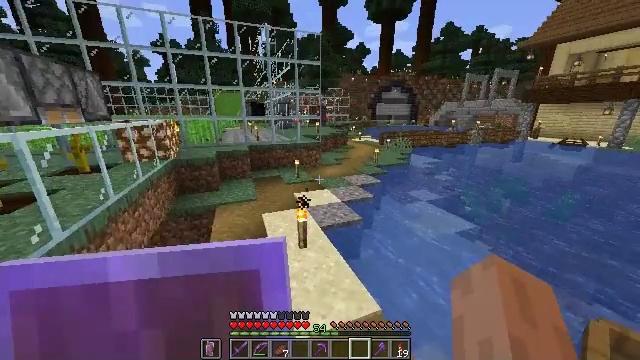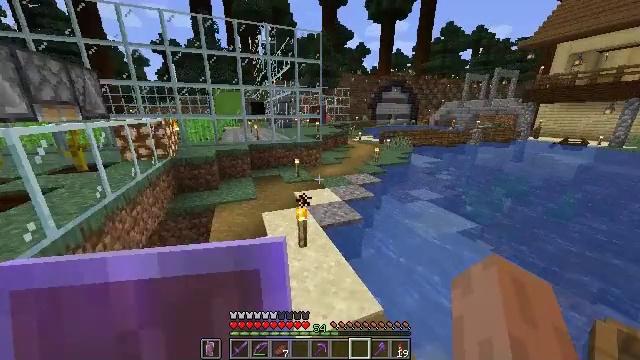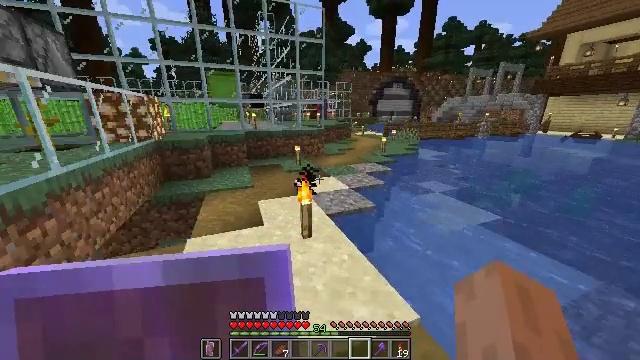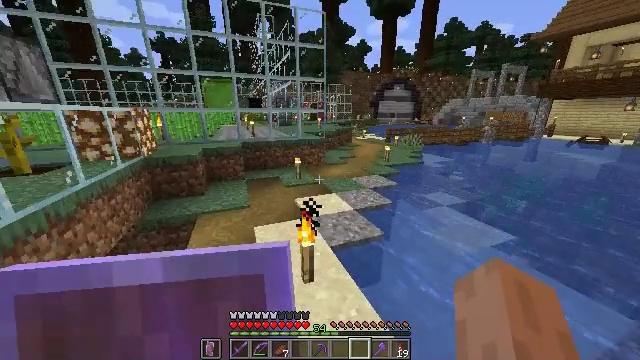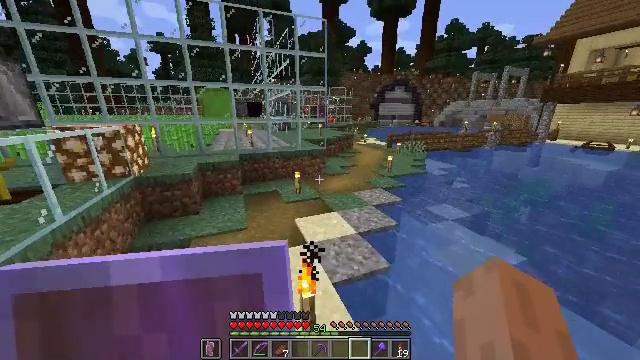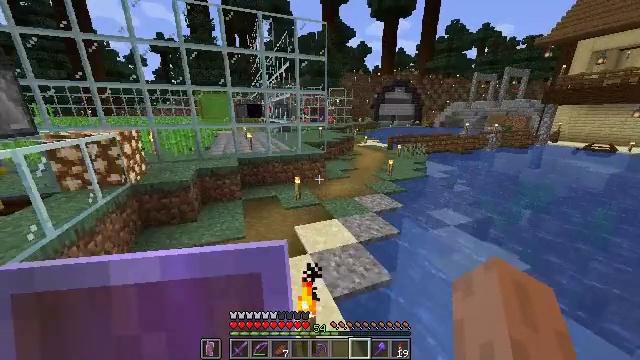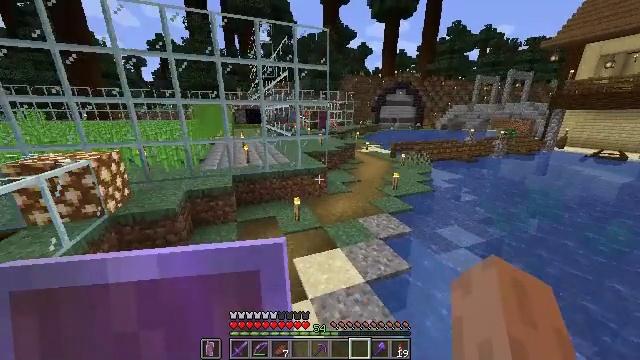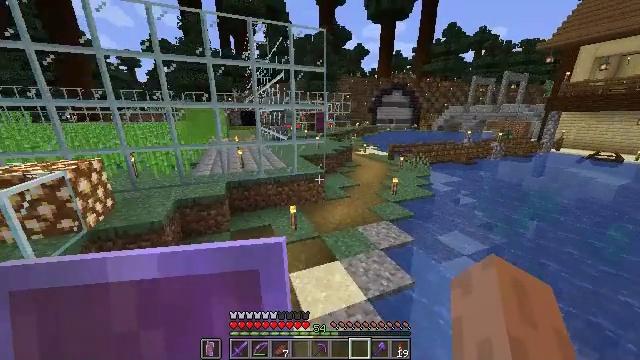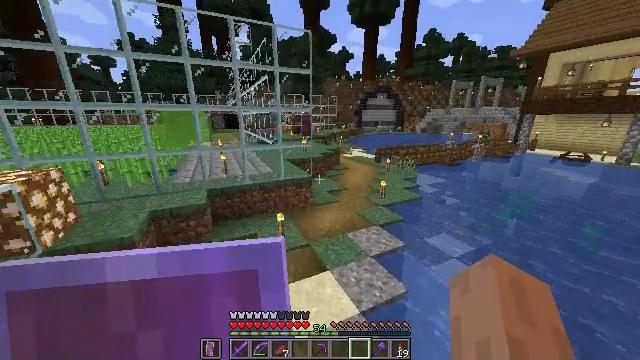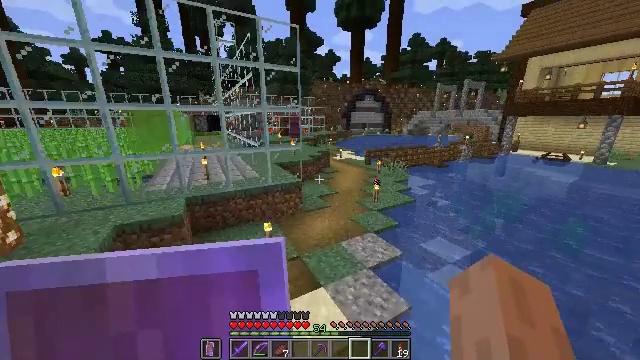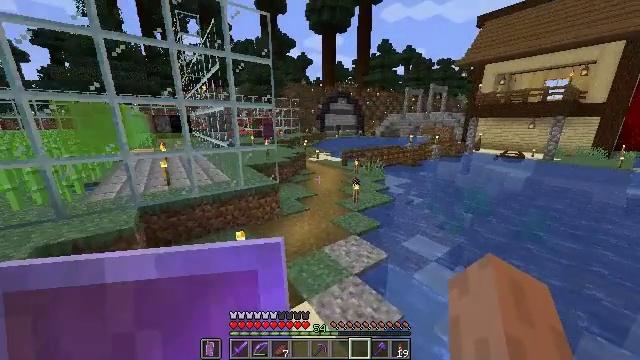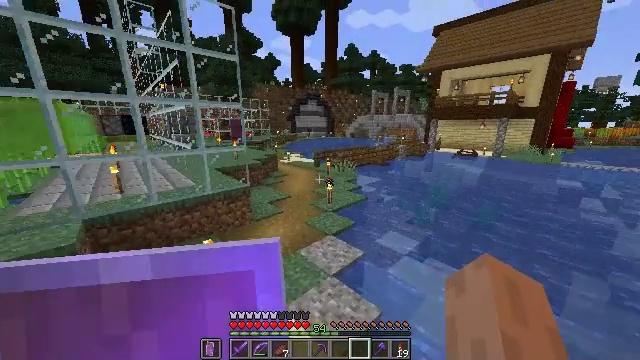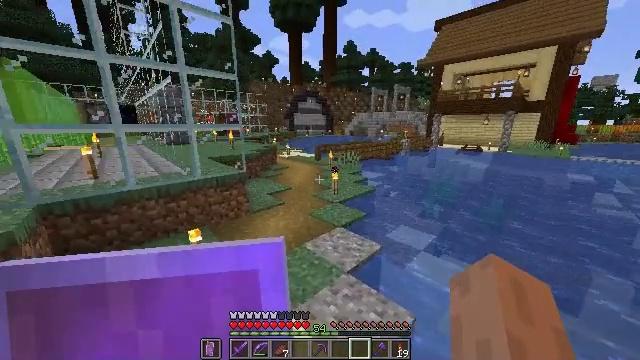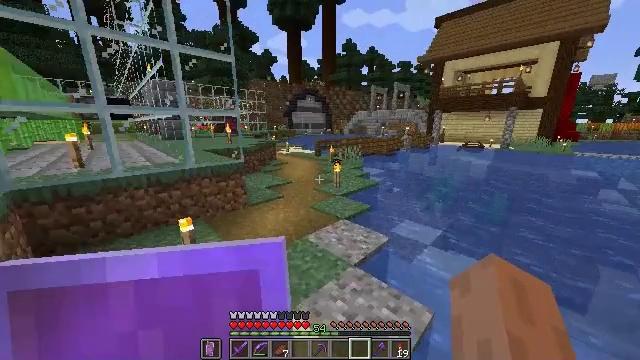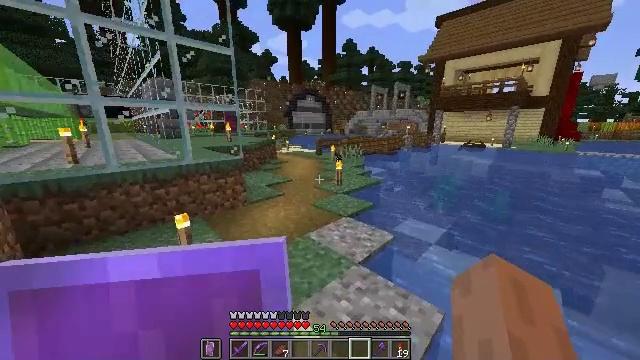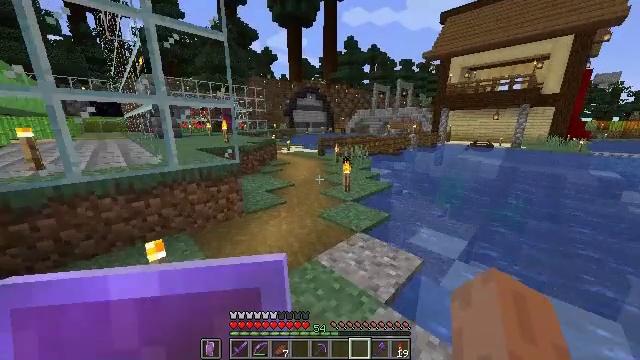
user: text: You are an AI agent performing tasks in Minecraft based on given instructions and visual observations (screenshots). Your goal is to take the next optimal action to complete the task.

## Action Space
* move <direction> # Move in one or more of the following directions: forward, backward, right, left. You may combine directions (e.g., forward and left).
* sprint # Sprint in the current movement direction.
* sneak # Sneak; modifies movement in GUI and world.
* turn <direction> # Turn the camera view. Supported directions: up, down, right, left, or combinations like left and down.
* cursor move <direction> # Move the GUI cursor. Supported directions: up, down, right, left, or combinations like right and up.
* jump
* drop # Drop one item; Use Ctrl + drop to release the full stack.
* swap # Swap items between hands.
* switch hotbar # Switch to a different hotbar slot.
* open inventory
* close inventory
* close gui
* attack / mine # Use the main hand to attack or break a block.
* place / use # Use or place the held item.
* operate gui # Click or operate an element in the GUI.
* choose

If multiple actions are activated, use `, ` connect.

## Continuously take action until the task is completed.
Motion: motion action
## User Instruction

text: Hunt a squid.
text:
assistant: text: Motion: move forward, sprint
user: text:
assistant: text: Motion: move forward, sprint
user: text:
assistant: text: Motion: move forward, sprint, jump
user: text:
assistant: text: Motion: move forward, sprint, jump
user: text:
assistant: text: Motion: move forward, sprint, jump
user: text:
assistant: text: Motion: move forward, sprint, jump
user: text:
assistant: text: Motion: move forward, sprint, jump
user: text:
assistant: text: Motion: move forward, sprint, turn right
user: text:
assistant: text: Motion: move forward, sprint, turn right
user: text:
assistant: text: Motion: move forward, sprint, turn right
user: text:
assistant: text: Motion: move forward, sprint, turn right
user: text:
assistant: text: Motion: move forward, sprint
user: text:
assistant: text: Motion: move forward, sprint
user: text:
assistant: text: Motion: move forward, sprint
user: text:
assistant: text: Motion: move forward, sprint
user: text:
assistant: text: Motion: move forward, sprint
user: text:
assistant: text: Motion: move forward, sprint, jump
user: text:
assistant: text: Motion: move forward, sprint, jump
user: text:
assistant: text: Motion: move forward, sprint, jump
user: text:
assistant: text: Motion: move forward, sprint, jump
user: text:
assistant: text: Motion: move forward, sprint
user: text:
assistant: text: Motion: move forward, sprint
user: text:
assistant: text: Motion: move forward, sprint
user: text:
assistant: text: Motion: move forward, sprint
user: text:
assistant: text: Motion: move forward, sprint
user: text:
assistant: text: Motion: move forward, sprint
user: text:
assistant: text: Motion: move forward, sprint
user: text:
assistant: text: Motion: move forward, sprint, turn left and down, jump
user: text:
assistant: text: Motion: move forward, sprint, turn left and down, jump
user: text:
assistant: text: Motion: move forward, sprint, jump